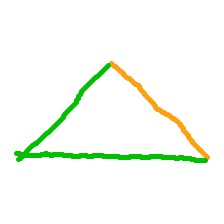
Shape: triangle